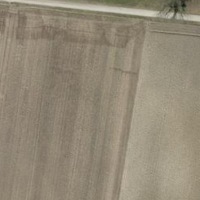
EUNIS habitat code: 52
Species observed at this site:
Aglais urticae
Capreolus capreolus